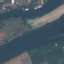
Land use / land cover: River